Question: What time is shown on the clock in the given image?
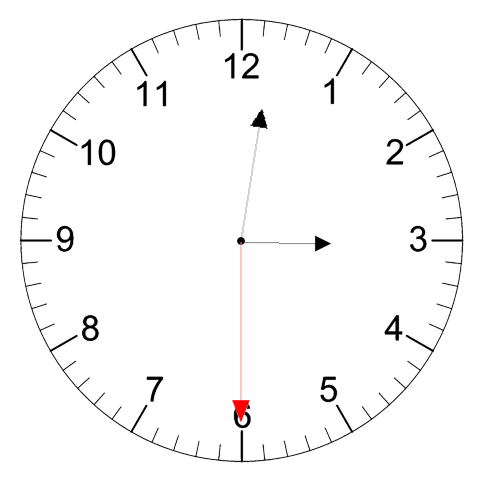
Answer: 03:01:30